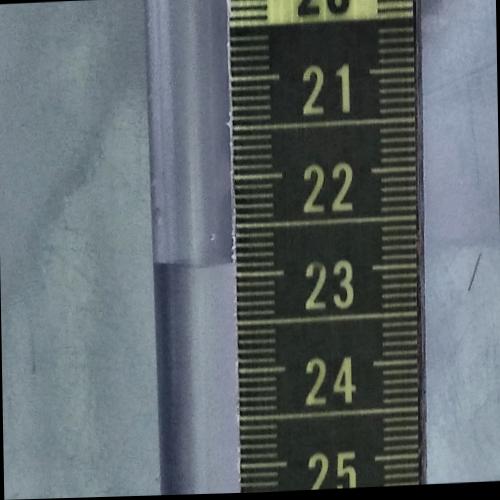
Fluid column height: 22.9 cm